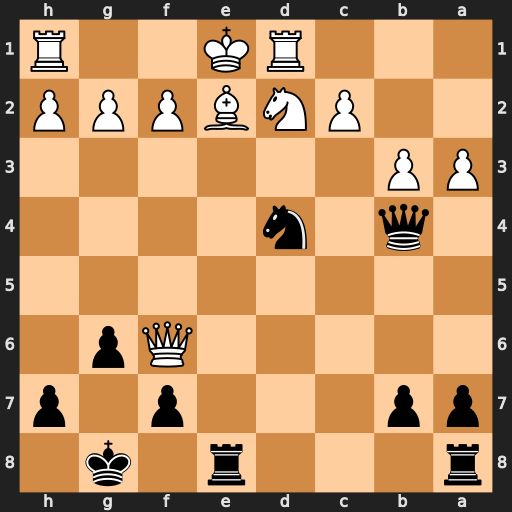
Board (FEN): r3r1k1/pp3p1p/5Qp1/8/1q1n4/PP6/2PNBPPP/3RK2R
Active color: b
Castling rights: K
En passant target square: -
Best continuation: Rxe2+ Kf1 Rxd2 Rxd2 Qxd2